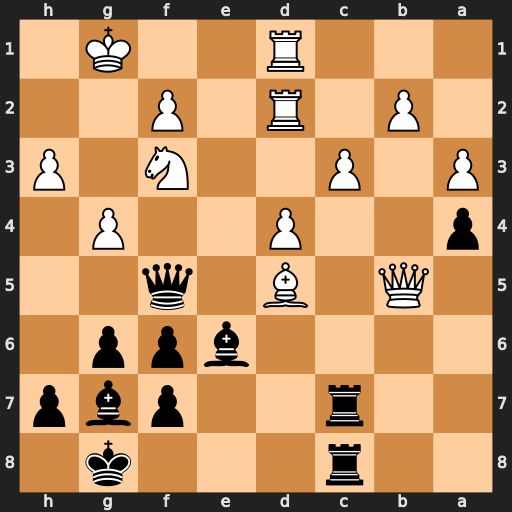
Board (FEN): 2r3k1/2r2pbp/4bpp1/1Q1B1q2/p2P2P1/P1P2N1P/1P1R1P2/3R2K1
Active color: b
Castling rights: -
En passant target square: -
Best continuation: Qxd5 Qxd5 Bxd5